Question: I have a DialogFragment that shows a small black border (it seems 1 px width) around the dialog. I want my dialog to be flat, with not borders neither gradients. How can I remove that?
I've tried with the following code without success:
'''
public Dialog onCreateDialog(Bundle savedInstanceState) {
...
AlertDialog result = builder.create();
result.setView(rootView, 0, 0, 0, 0);
result.getWindow().setBackgroundDrawableResource(android.R.color.transparent);
return result;
//return builder.create();
}
'''

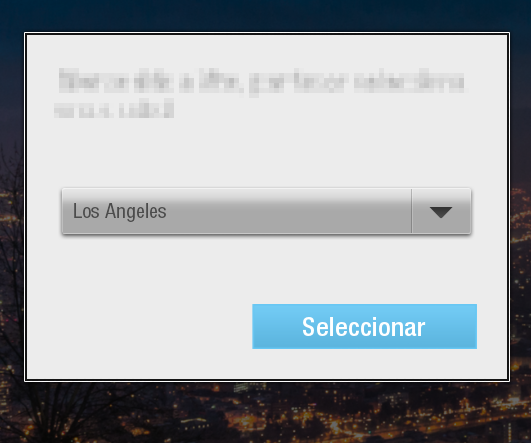
Answer: try this code
'''
public class QuickActionFragment extends DialogFragment {
@Override
public Dialog onCreateDialog(Bundle savedInstanceState) {
Dialog m_dialog = new Dialog(QuickActionFragment.this, R.style.Dialog_No_Border);
LayoutInflater m_inflater = LayoutInflater.from(CustomDialogActivity.this);
View v = LayoutInflater.from(mContext).inflate(R.layout.view_quick_action, null, false);
// SET ALL THE VIEWS
m_dialog.setTitle(null);
m_dialog.setContentView(m_view);
m_dialog.show();
return dialog;
}
}
'''
Add the Dialog_No_Border style in your res/value/style.xml file.
'''
<style name="Dialog_No_Border">
<item name="android:windowIsFloating">true</item>
<item name="android:windowBackground">@color/transparent_color</item>
</style>
'''
Clean project then Run